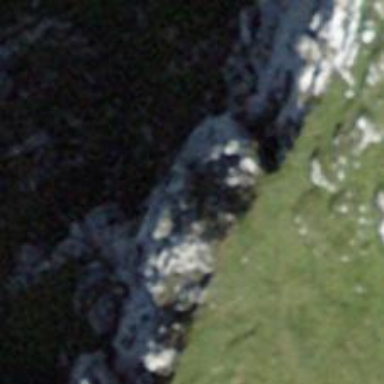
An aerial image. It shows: Natural cliff.